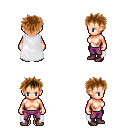
a pixel art fantasy rpg character, female body template, human, light skin, white cape, magenta pants, brown bedhead hairstyle, maroon shoes, four views (front, back, left, right), 2x2 character sprite sheet, small pixel art, hard edges, no anti-aliasing